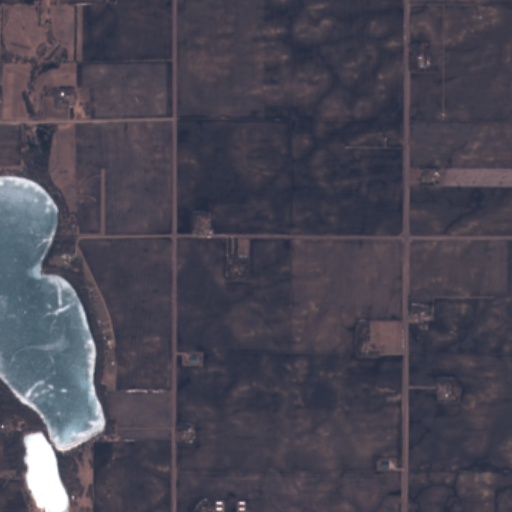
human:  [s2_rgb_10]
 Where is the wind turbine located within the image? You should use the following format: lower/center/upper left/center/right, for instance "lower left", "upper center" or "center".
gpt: The wind turbine is located in the upper right of the image.
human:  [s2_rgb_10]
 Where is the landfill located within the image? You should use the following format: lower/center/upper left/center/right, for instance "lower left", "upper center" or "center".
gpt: There is no landfill in the image.